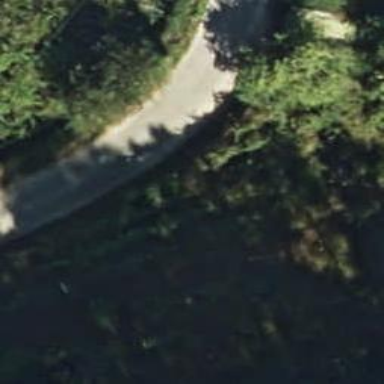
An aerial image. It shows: Unclassified road with paved surface.